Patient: sex F, age 58
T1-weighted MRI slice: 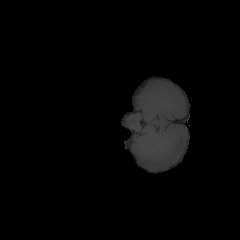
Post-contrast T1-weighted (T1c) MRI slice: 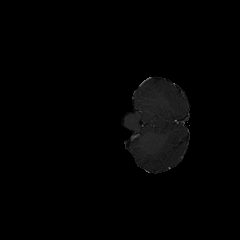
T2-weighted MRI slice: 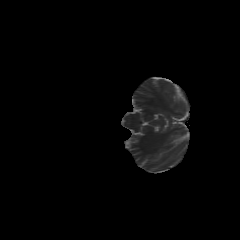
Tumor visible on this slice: no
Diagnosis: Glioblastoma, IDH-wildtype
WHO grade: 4